Field crop: tomato
Growth stage: 1
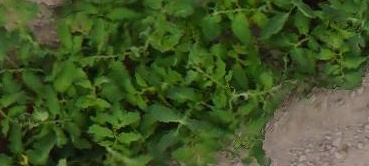
Species: tomato